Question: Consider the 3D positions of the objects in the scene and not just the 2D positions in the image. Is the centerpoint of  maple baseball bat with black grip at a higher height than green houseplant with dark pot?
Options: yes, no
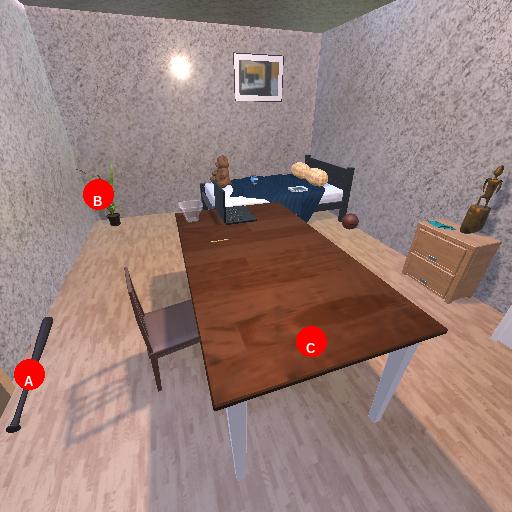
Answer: yes